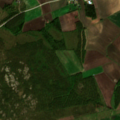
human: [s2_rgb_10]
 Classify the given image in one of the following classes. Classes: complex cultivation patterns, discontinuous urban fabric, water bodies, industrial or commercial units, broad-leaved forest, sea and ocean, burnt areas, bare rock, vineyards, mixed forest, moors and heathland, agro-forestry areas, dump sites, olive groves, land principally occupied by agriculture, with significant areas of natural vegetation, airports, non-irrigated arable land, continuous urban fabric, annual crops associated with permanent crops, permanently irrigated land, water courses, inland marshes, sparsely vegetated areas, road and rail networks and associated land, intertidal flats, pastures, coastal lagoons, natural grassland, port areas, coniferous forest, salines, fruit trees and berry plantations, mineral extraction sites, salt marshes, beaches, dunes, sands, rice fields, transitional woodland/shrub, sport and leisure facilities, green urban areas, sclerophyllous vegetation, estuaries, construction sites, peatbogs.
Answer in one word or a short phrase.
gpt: non-irrigated arable land, coniferous forest, transitional woodland/shrub